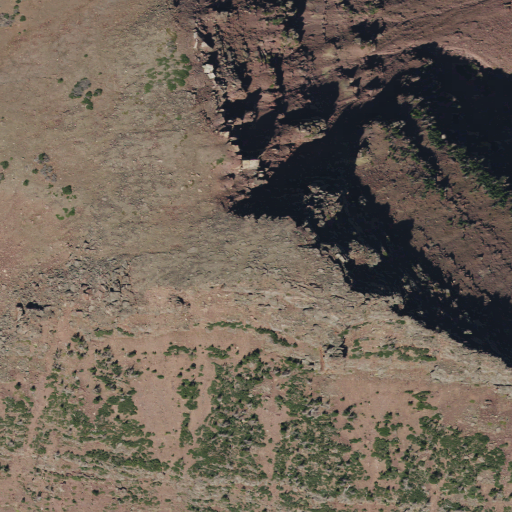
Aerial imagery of mountain in Utah named East Grandaddy Mountain containing grassland, barren land, evergreen forest, and shrub